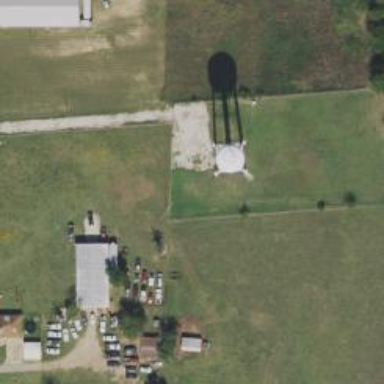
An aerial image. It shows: Water tower that is man-made.